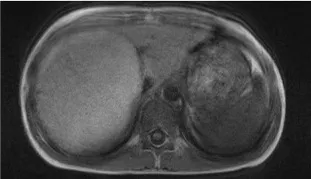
Nine years-old male with Abernethy type II portosystemic shunt and hepatic adenoma. (D) MRI imaging confirmed the presence of a large tumor in the liver.
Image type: radiology (mri)